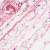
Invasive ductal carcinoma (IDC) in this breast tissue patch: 0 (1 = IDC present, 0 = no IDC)